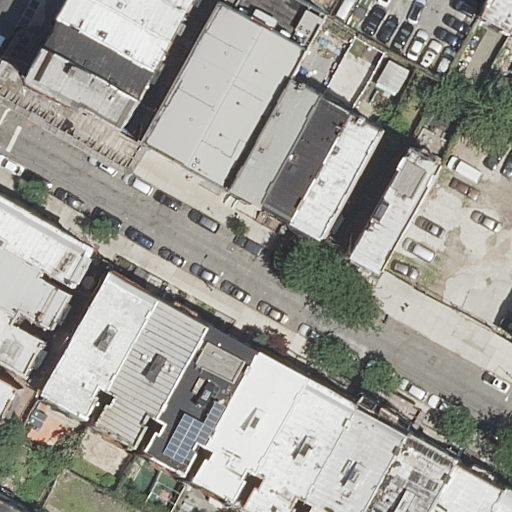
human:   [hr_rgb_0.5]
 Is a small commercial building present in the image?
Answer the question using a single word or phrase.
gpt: no

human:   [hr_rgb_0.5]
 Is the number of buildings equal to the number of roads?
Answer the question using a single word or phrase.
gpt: no

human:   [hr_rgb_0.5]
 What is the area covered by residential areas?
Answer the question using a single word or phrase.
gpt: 0m2

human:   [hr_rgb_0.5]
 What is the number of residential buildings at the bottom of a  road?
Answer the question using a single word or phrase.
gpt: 10

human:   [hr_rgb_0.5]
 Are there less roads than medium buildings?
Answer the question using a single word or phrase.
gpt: yes

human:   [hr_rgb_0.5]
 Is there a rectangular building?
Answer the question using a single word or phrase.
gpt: yes

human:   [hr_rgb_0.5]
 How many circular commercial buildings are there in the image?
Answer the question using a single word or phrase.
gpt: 0

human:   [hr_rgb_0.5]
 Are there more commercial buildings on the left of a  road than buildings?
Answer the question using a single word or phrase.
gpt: no

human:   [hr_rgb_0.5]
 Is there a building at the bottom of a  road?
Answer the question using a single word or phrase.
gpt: yes

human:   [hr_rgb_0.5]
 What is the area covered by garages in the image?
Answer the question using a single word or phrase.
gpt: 0m2

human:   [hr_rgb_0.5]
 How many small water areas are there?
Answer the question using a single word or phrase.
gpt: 0

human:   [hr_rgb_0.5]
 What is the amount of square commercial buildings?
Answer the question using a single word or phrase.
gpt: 0

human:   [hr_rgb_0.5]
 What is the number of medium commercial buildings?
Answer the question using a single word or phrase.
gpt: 0

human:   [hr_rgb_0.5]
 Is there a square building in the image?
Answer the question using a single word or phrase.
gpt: no

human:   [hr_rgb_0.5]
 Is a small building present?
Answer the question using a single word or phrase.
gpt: yes

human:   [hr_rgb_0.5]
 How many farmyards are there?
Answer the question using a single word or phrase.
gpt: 0

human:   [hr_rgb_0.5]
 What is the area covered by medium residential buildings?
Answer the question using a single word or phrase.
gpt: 4082m2

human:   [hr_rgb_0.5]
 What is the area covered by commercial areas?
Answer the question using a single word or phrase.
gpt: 0m2

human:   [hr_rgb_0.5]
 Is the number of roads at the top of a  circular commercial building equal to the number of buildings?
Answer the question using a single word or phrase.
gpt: no

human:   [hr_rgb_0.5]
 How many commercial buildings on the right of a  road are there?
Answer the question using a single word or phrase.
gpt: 0

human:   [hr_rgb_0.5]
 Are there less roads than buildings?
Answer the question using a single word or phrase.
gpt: yes

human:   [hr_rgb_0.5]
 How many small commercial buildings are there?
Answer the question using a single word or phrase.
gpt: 0

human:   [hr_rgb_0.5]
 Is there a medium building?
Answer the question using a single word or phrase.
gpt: yes

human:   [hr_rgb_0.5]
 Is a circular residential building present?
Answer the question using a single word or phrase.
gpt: no

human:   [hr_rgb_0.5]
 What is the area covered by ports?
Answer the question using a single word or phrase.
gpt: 0m2

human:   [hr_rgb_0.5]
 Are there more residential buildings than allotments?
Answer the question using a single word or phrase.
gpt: yes

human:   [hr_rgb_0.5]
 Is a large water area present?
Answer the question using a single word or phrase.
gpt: no

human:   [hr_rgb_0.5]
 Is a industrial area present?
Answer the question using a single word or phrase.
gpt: no

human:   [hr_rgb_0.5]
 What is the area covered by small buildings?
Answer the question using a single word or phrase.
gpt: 356m2

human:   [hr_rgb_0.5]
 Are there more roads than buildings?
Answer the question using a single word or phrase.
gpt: no

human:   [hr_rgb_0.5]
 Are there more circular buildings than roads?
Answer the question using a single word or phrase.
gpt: no

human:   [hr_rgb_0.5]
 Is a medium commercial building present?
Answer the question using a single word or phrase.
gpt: no

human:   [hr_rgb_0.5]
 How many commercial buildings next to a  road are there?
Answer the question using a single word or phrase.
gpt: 0

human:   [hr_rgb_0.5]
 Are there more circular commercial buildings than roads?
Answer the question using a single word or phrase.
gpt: no

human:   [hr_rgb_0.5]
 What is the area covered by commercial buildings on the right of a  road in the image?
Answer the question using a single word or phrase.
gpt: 0m2

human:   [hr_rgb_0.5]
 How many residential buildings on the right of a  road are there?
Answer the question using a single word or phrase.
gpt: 9